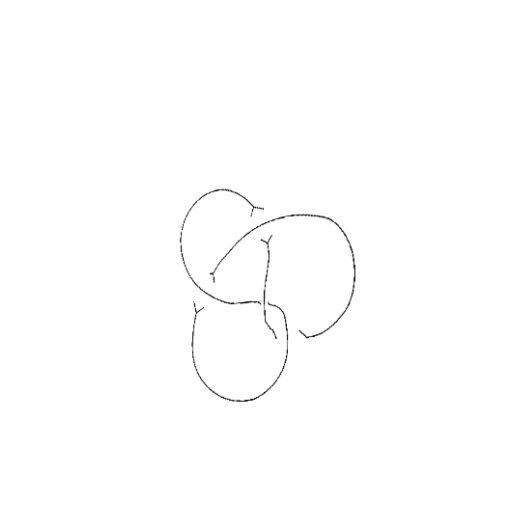
Crossing number: 4